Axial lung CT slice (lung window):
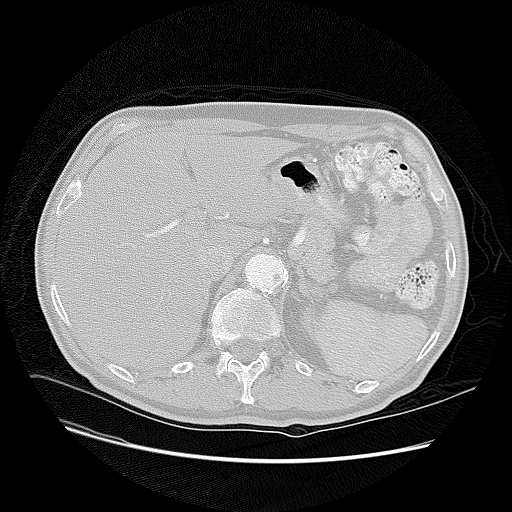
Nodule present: no